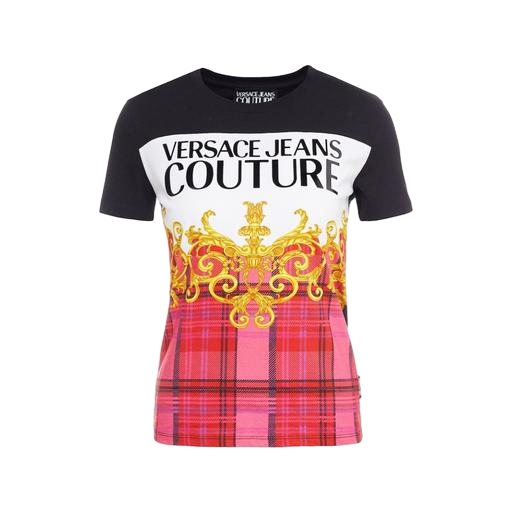
multicolor logo-print t-shirt, multicolor logo print t-shirt, multicolor signature print t-shirt, white background